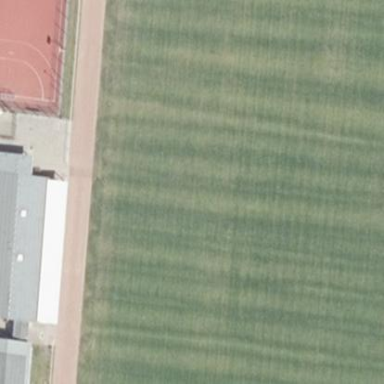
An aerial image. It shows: Soccer pitch for leisureland activities.